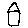
Label: house